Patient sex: F
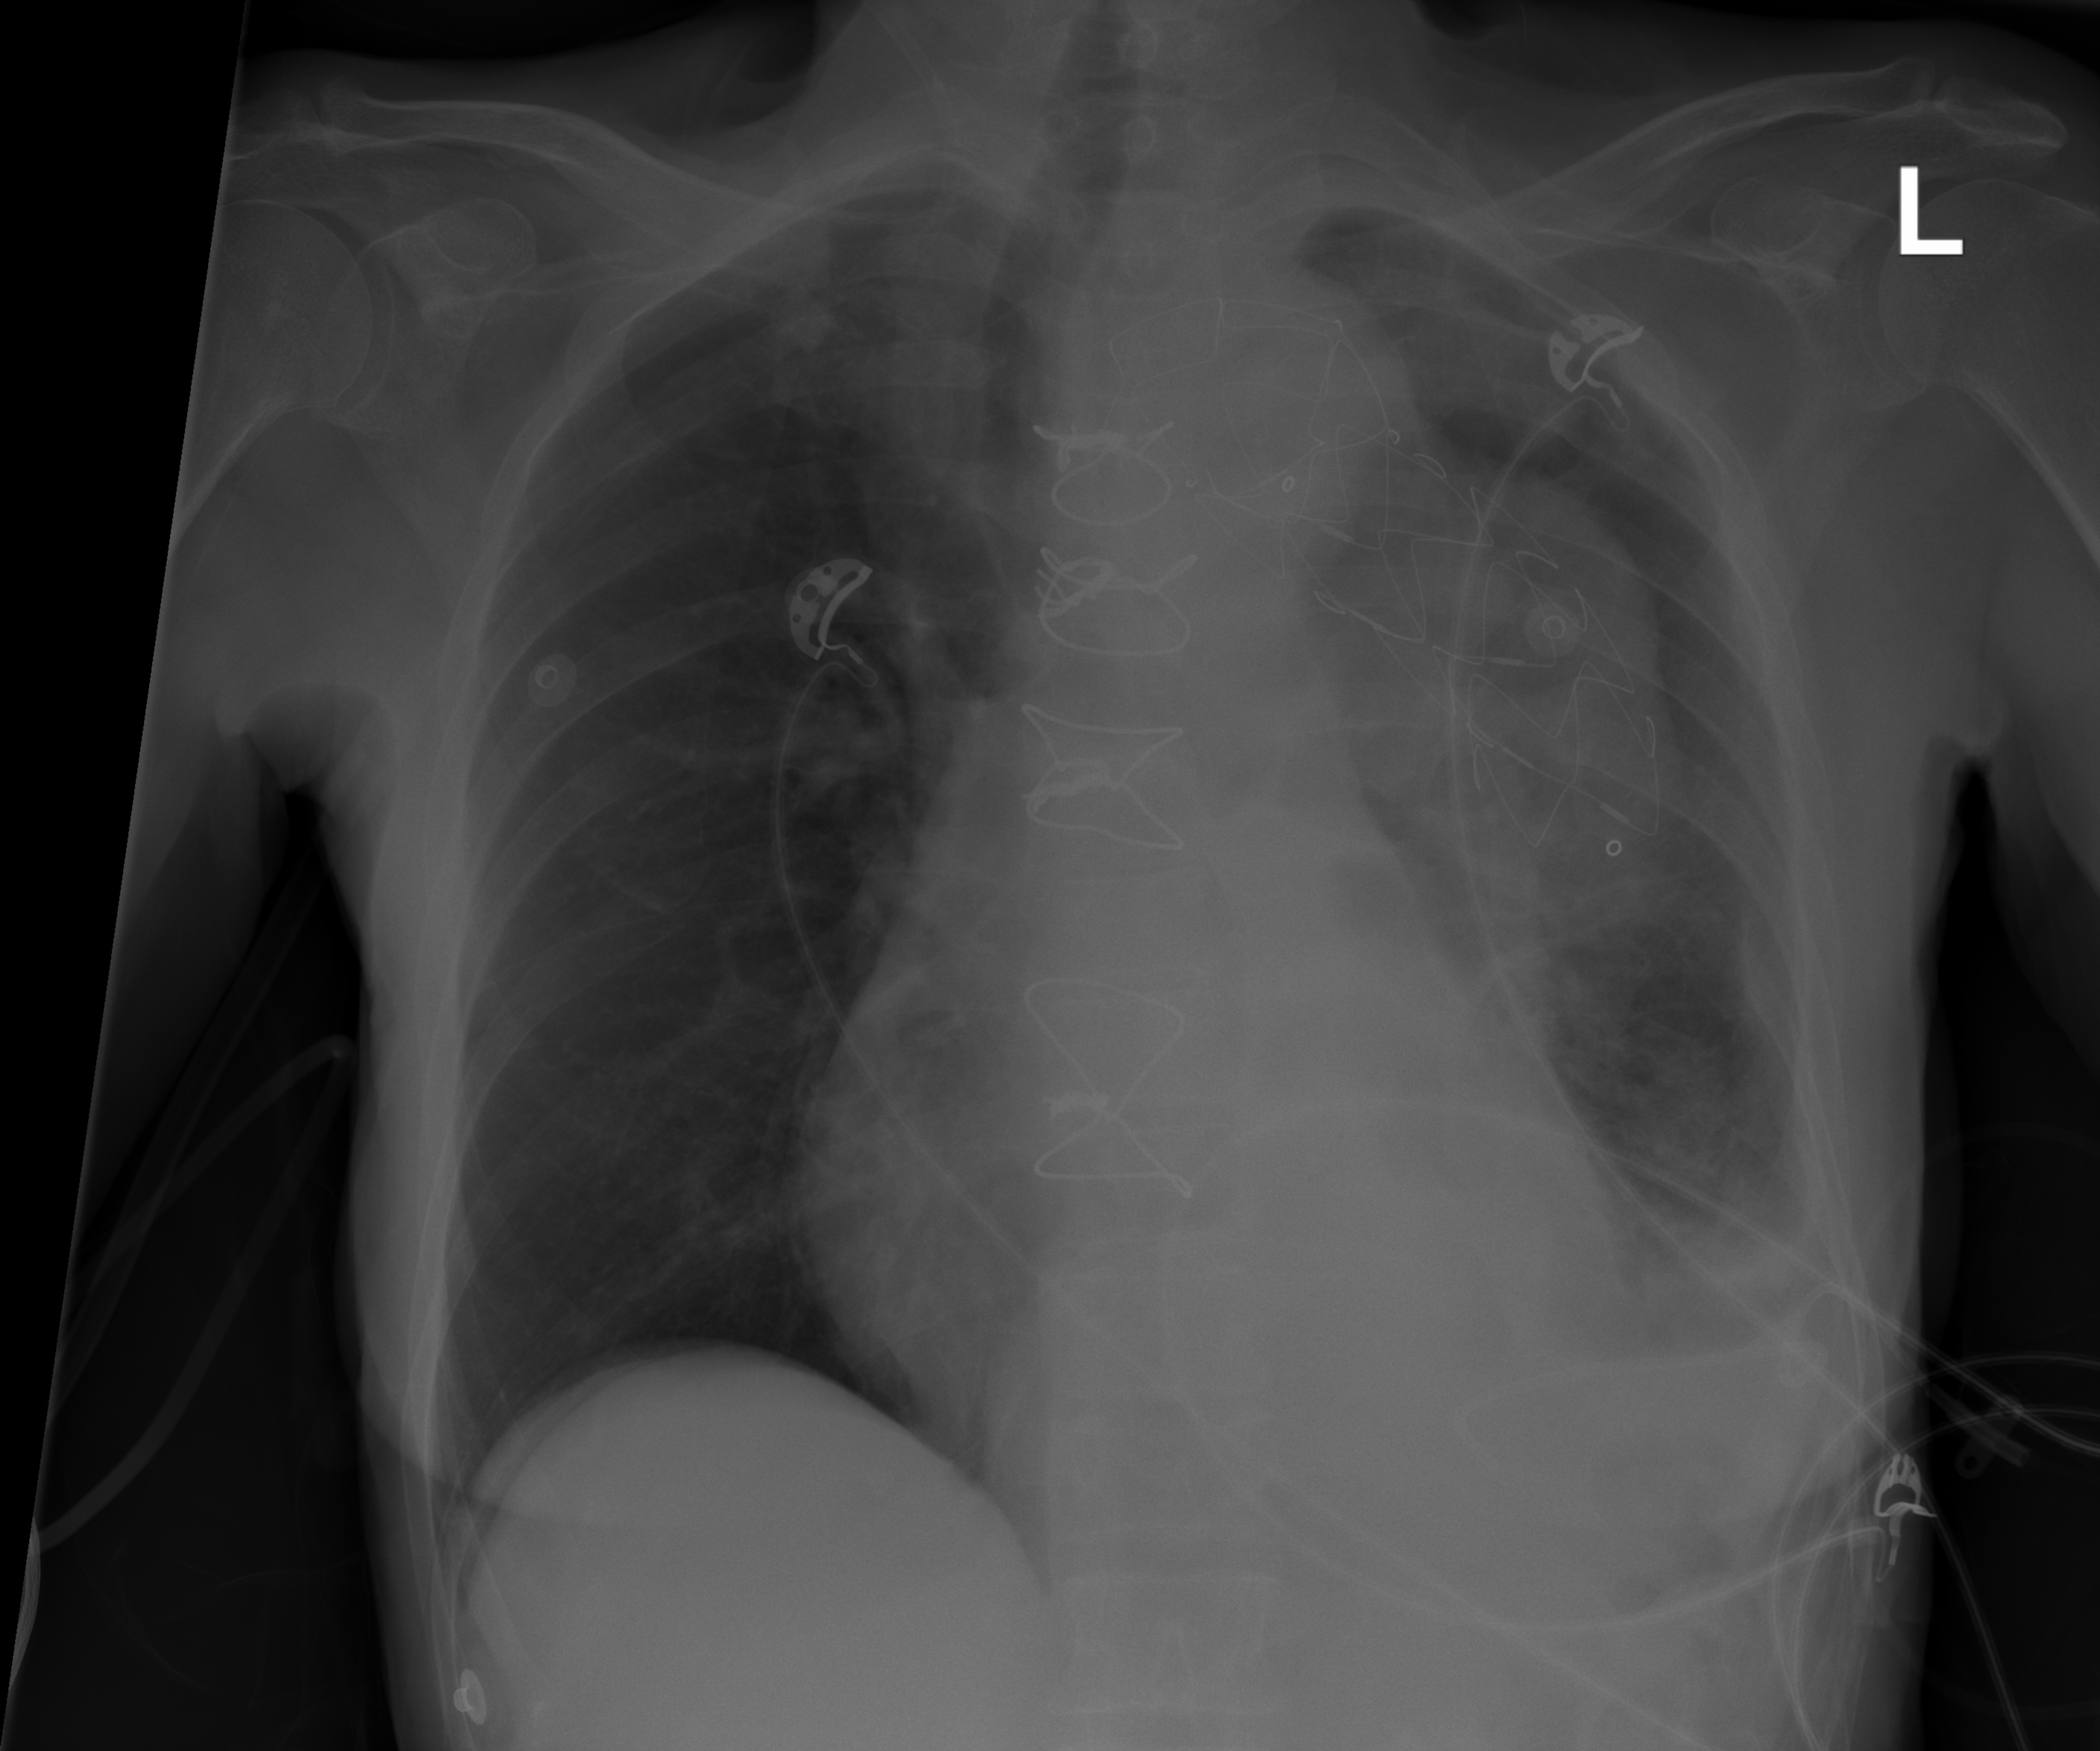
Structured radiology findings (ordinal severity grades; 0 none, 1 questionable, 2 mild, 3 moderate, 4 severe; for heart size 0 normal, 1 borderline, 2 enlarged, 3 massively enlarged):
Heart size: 2
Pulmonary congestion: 0
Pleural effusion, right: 0
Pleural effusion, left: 3
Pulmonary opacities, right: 0
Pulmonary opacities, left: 0
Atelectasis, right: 0
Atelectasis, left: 3